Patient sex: M
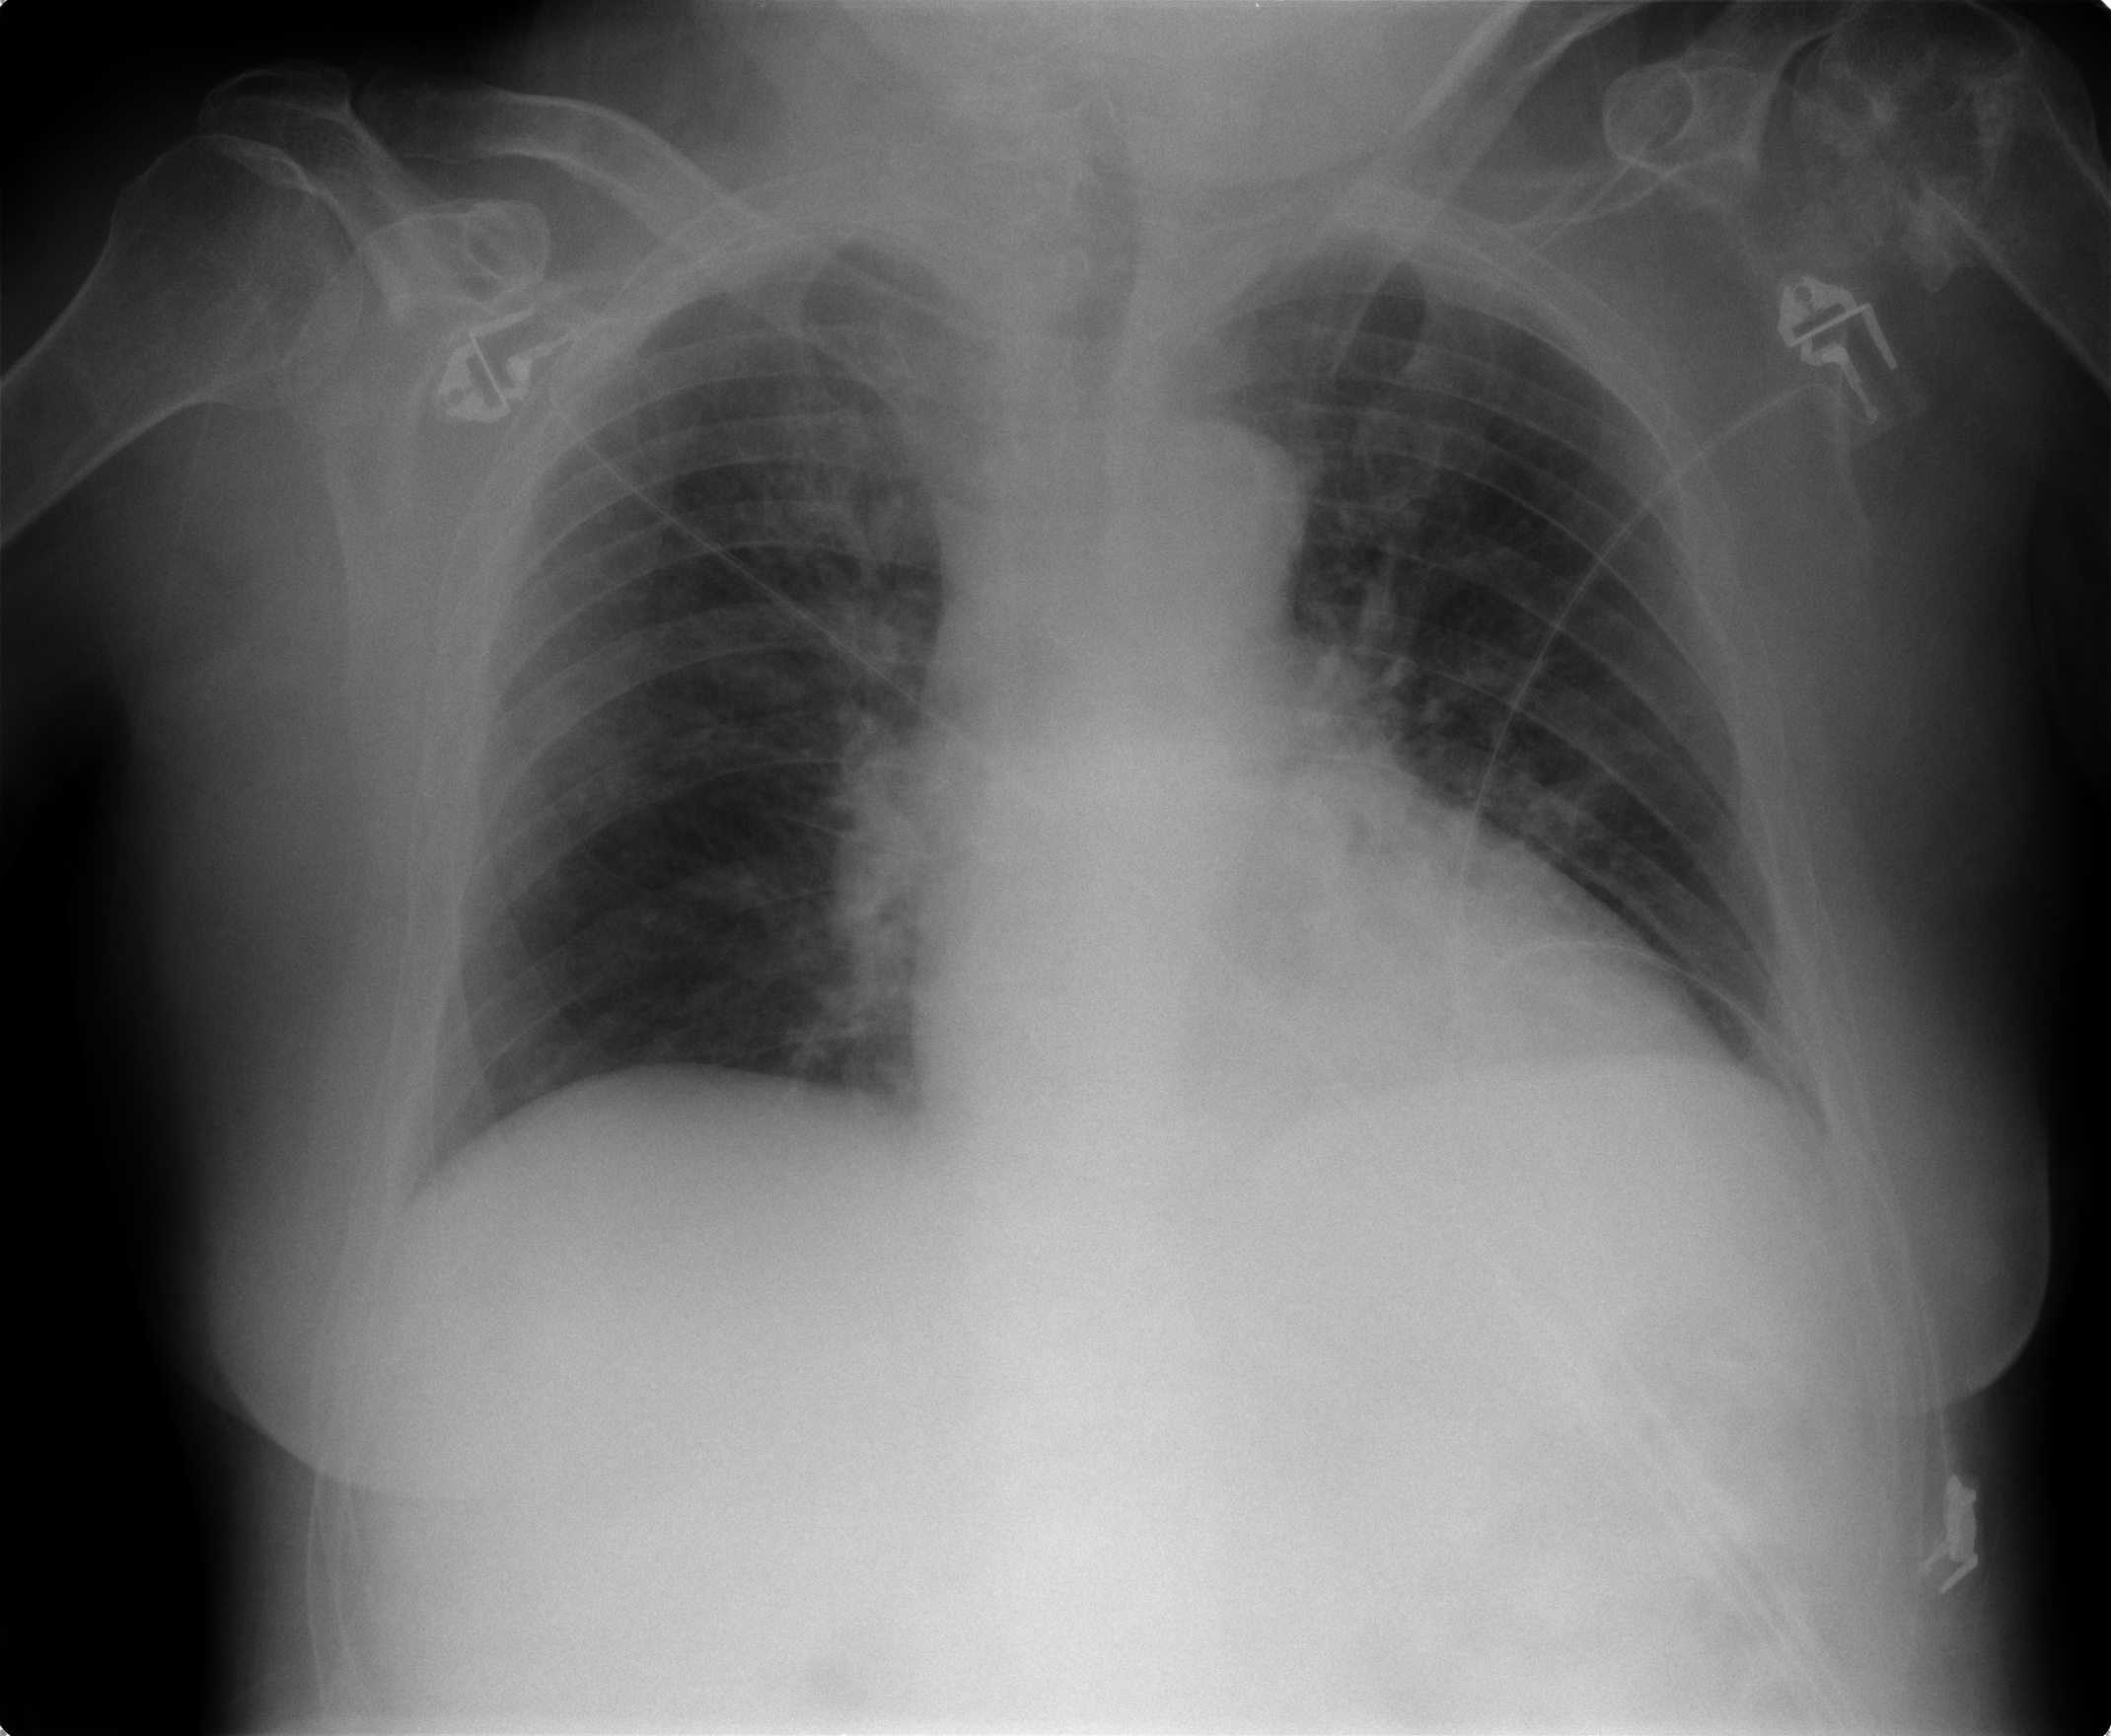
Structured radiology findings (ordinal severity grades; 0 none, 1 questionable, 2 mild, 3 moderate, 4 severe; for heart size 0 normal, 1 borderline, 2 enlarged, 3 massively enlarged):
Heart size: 0
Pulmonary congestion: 1
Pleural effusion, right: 0
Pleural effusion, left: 0
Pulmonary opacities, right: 0
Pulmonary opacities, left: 0
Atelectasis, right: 2
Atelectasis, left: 0